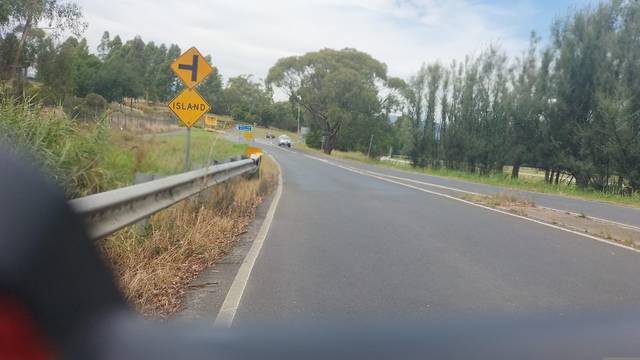
Region: Australia
Coordinates: -37.65, 145.498